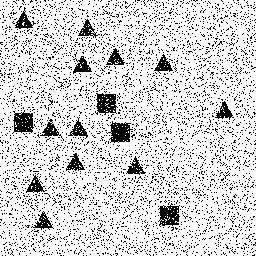
Squares: 4
Triangles: 12
Stars: 0
Total shapes: 16